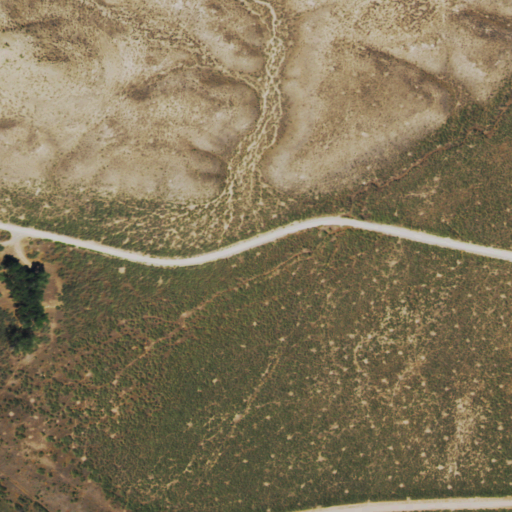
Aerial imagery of valley in Colorado named Goodman Gulch containing only shrub